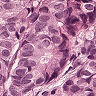
Metastatic tissue present: yes